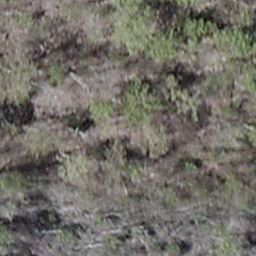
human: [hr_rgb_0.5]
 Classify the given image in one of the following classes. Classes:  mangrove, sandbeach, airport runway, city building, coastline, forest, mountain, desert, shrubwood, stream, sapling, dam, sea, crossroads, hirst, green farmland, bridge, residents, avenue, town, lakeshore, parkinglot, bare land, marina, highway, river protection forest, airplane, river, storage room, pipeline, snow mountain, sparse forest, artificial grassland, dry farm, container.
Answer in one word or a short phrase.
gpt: shrubwood